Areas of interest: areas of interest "China Construction Bank"
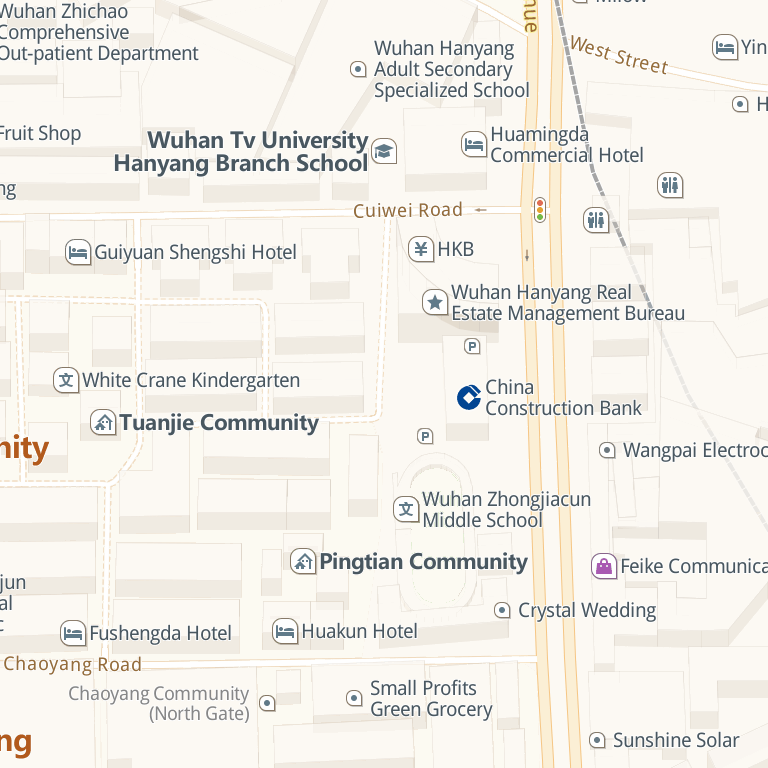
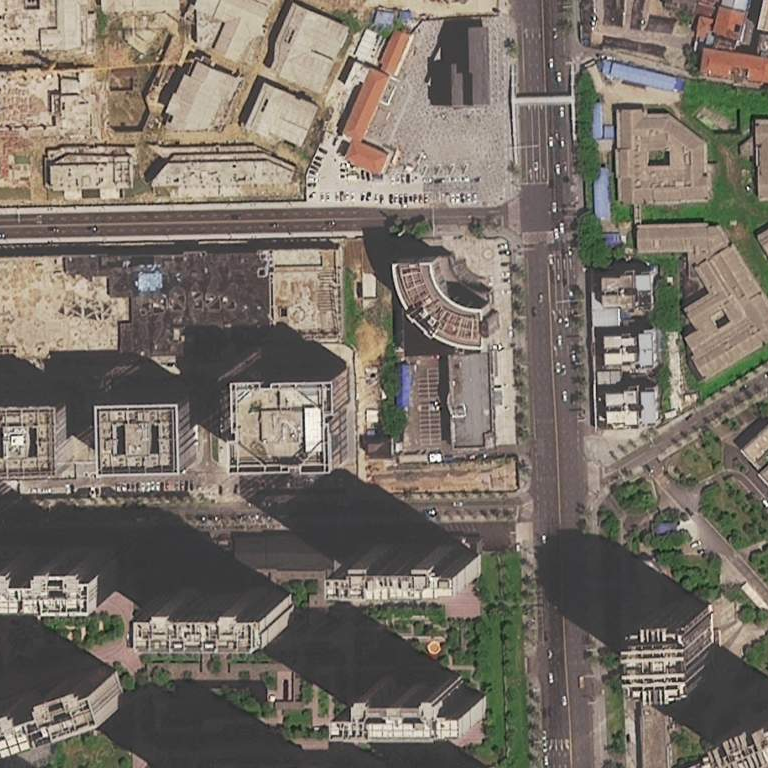